Question: how can i count how many people in table a?
there 4 people exists in the below table , how can i get "4" in mysql?
'''
SET FOREIGN_KEY_CHECKS=0;
-- ----------------------------
-- Table structure for 'a'
-- ----------------------------
DROP TABLE IF EXISTS 'a';
CREATE TABLE 'a' (
'products_id' int(11) NOT NULL auto_increment,
'name' varchar(30) default NULL,
'date' datetime default NULL,
PRIMARY KEY ('products_id')
) ENGINE=MyISAM AUTO_INCREMENT=8 DEFAULT CHARSET=utf8;
-- ----------------------------
-- Records of a
-- ----------------------------
INSERT INTO 'a' VALUES ('1', 'jimmy', '2014-02-11 09:24:42');
INSERT INTO 'a' VALUES ('7', 'khon', '2014-02-19 09:24:50');
INSERT INTO 'a' VALUES ('3', 'jimmy', '2014-01-11 09:25:03');
INSERT INTO 'a' VALUES ('4', 'kelvin', '2013-12-11 09:25:09');
INSERT INTO 'a' VALUES ('5', 'ricky', '2014-02-12 09:25:14');
'''

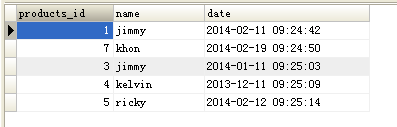
Answer: Use count on distinct name of the persons.
'''
select count(distinct name) from a mytable
'''